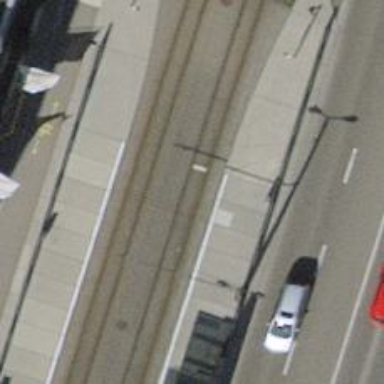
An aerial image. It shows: Tram stop with public transport connection.